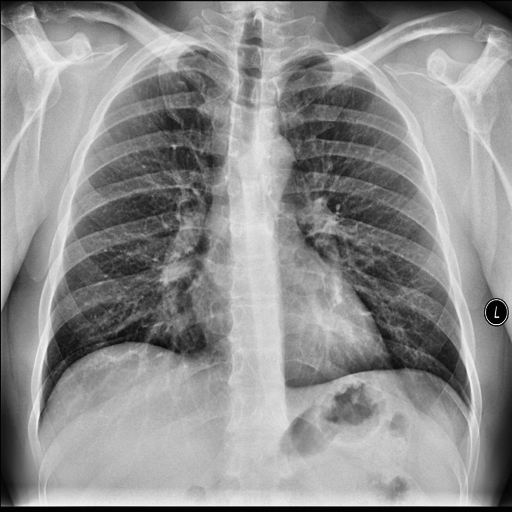
Finding: NORMAL